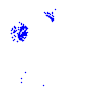
Particle: electron